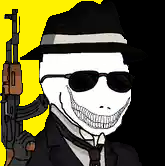
Label: 5_Oomer